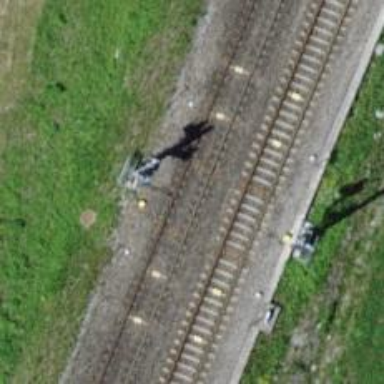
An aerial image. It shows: Railway signal.